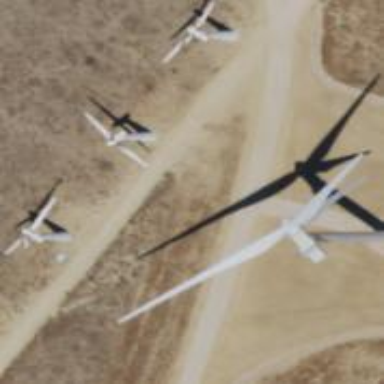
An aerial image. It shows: Wind power generator employing wind turbines.